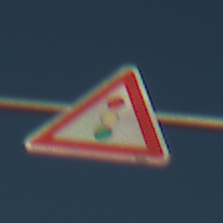
Verkehrszeichen: Lichtzeichenanlage
Umgebung: Outdoor, Nature
Tageszeit: SunriseSunset
Wetter: Clear
Licht: Natural
Jahreszeit: NotSpecified
Kontrast: HighContrast